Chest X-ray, PA view. Patient: 43 years old, sex F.
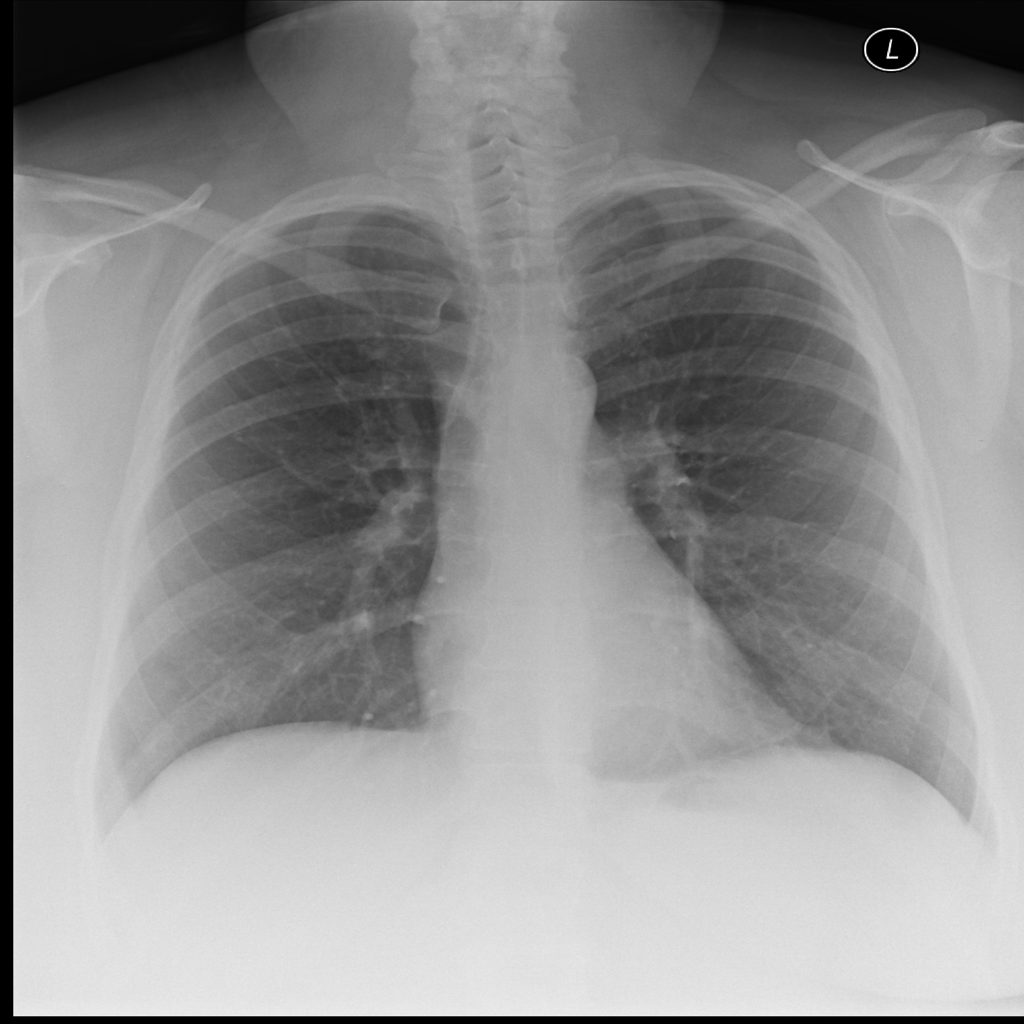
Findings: Infiltration